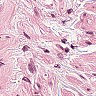
Metastatic tissue present: no